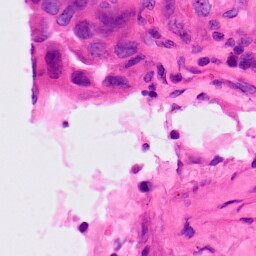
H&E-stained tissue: Lung